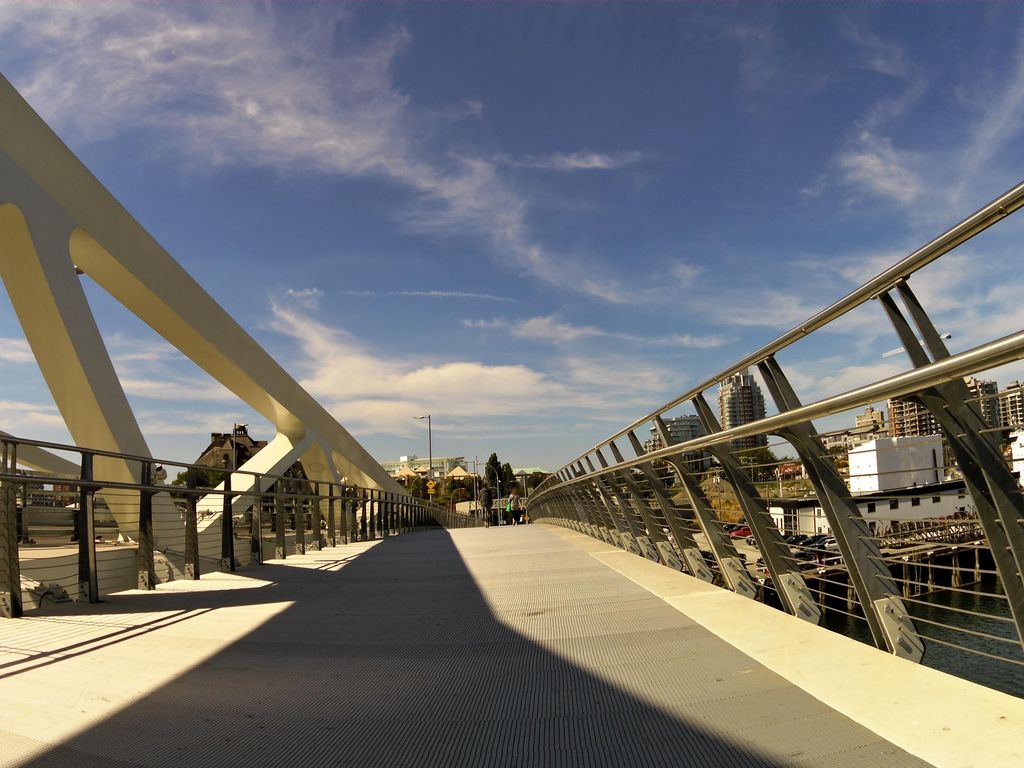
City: victoria